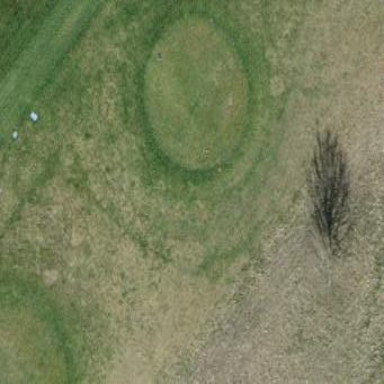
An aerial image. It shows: Golf tee.